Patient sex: M
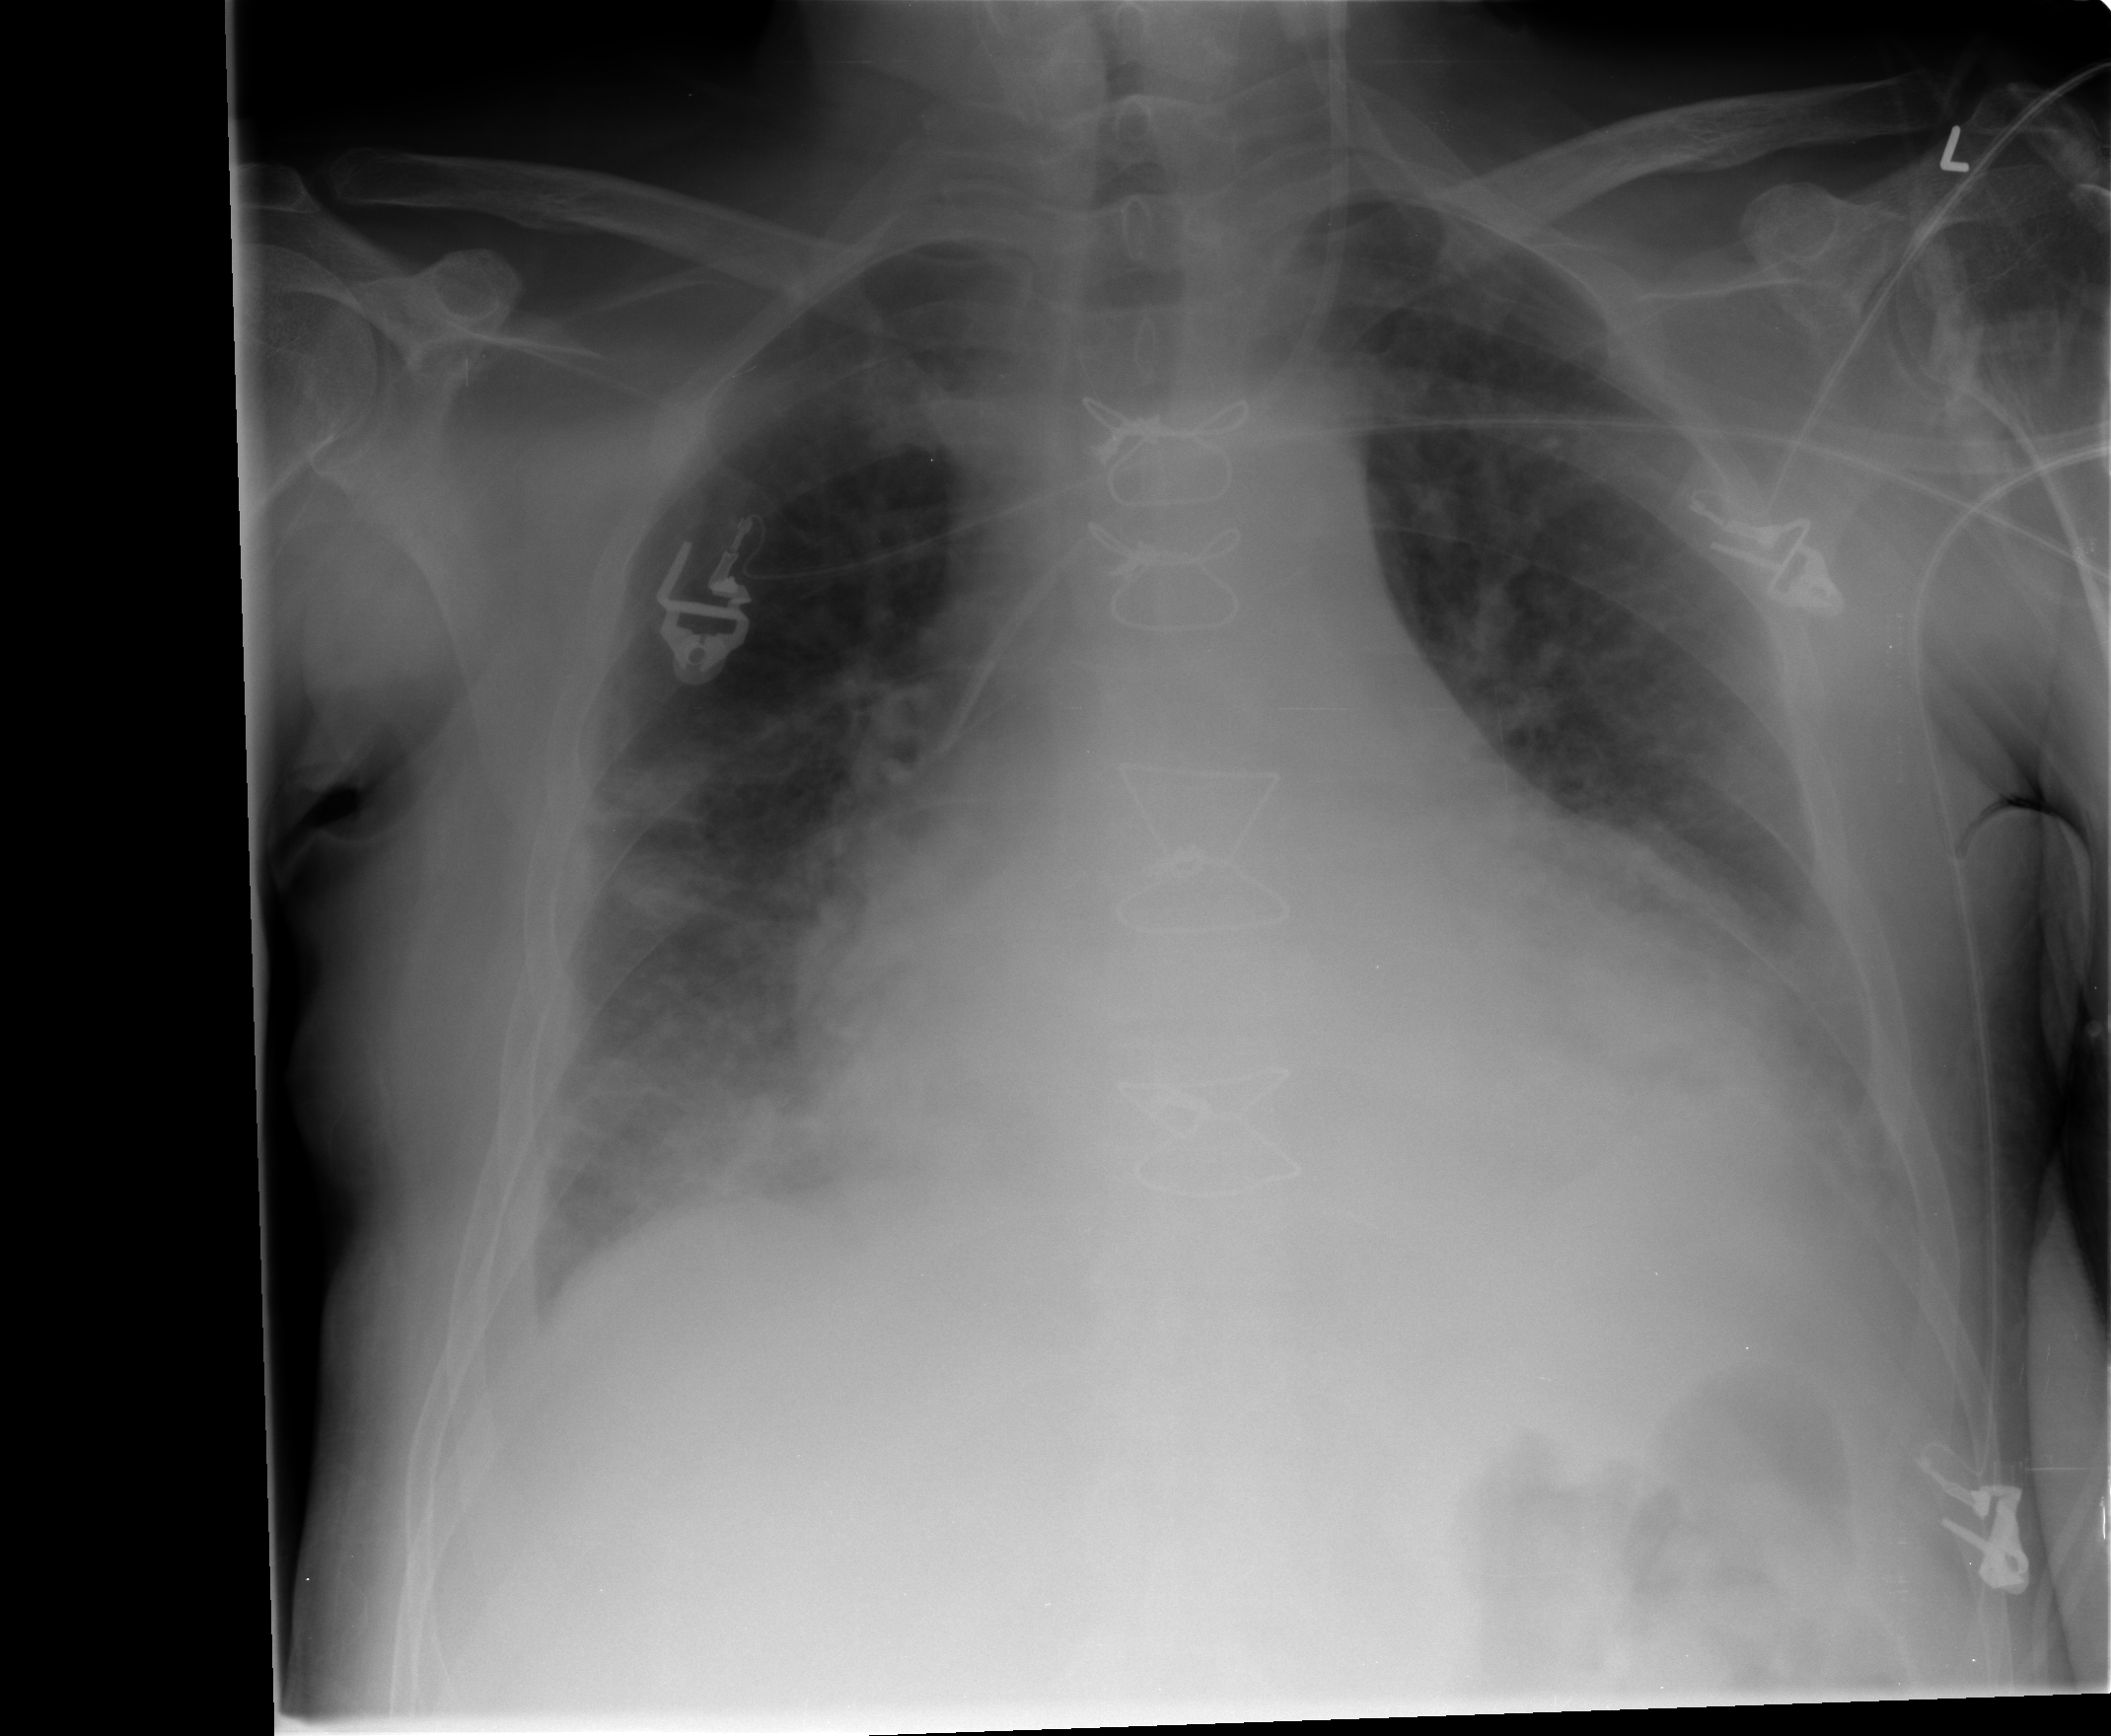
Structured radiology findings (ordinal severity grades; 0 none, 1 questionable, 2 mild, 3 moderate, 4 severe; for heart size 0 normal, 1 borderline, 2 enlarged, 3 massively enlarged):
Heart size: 3
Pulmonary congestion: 2
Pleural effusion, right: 2
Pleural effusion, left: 2
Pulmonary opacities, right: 2
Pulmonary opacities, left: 0
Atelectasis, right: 3
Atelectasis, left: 2